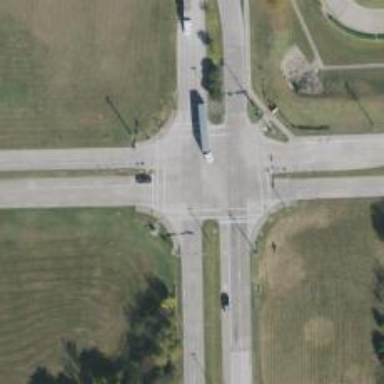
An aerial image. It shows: Secondary road.